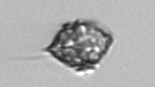
Label: Kryptoperidinium_triquetrum